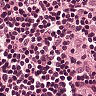
Metastatic tissue present: no